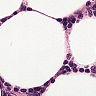
Metastatic tissue present: no